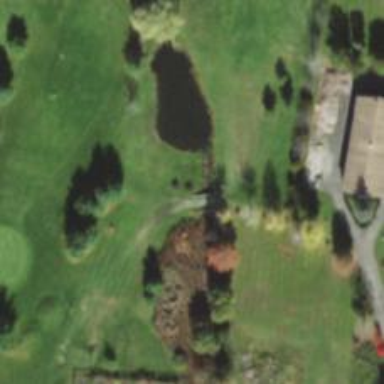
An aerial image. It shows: Path for both road and golf.